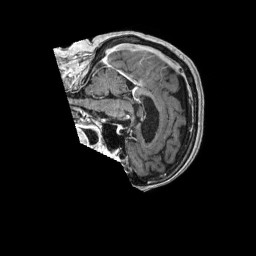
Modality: T1w
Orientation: sagittal
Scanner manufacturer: philips
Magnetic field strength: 1.5 T
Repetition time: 0.007341 s
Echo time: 0.003359 s